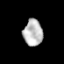
Tissue: prostate
Cell type: Endothelial cells
Senescence score: 0.7212
Nuclear area (px): 495
Mean DAPI intensity: 188.125